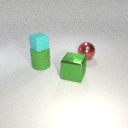
large green metal cube to the left of large red metal sphere